Question: I'm using JSoup to parse a bunch of XML links from a HTML page. I connect to the page, and parse it for all 'anchor' tags like so:
'''
Document htmlDoc = null;
location = location.replace("\", "/").replace("http:/", "http://") + "/";
try {
htmlDoc = Jsoup.connect(location).get();
} catch (IOException e) {
e.printStackTrace();
}
return htmlDoc.select("a");
'''
It's finding the page, and loading just under half of the '<a>' tags that have links to the xml documents. For some reason though, it's stopping just under half way. When I use IntelliJ and I try to view the last xml link in the list, I'm seeing this:

However, the highlighted '<a>' tag appears just under half way down the page, meaning it is only retrieving about half of the desired tags. It's worth noting that this HTML page is and I'm expecting about 9,000 '<a>' tags to be returned. At the moment I'm getting '4383'.
Is this a common issue with JSoup? Does it have some sort of timeout, or memory cap?
So, I pulled the pure HTML code that my program is pulling down from the server, and this is what I'm seeing:
'''
<td valign="top"><img src="/icons/text.gif" alt="[TXT]" /></td>
<td><a href="IEHRES30J8M4_1378047310463.xml">IEHRES30J8M4_1378047310463.xml</a></td>
<td align="right">01-Sep-2013 15:55 </td>
</tr>
</tbody>
</table>
</body>
</html>
'''
Now, this is showing all the necessary closing tags. It isn't just stopping half way through the tags. Either JSoup tidies up the HTML if it runs out of memory, or it thinks that is the whole content of the web page?
I found a method called 'maxBodySize' in the 'Jsoup.Connection' object. I set the 'maxBodySize' to '<PHONE> (10MB)'. The file that is being retrieved is '4MB' in size, however this still hasn't fixed the issue. Here is the amended code:
'''
Document htmlDoc = null;
location = location.replace("\", "/").replace("http:/", "http://") + "/";
try {
logger.info("Parsing XML Files from " + location);
Connection conn = Jsoup.connect(location);
conn.maxBodySize(<PHONE>);
htmlDoc = conn.get();
} catch (IOException e) {
e.printStackTrace();
}
return htmlDoc.select("a");
'''
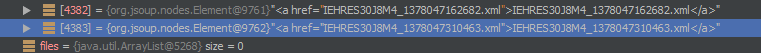
Answer: After further inspection, I found that my web page loads itself in two increments. I imagine it is because of the sheer volume of data. The last entry in my 'jSoup' array of '<a>' tags corresponded to the last '<a>' on the first increment of the page.
I got around this by pulling the HTML down separately with this method:
'''
private static String getHtml(String location) throws IOException {
URL url = new URL(location);
URLConnection conn = url.openConnection();
BufferedReader in = new BufferedReader(new InputStreamReader(conn.getInputStream()));
String input;
StringBuilder builder = new StringBuilder();
while((input = in.readLine()) != null)
{
builder.append(input);
}
return builder.toString();
}
'''
And then calling the 'Jsoup.parse' method on the resulting string. This meant I had all the data, and it actually improves performance (although for the life of me I don't know how).